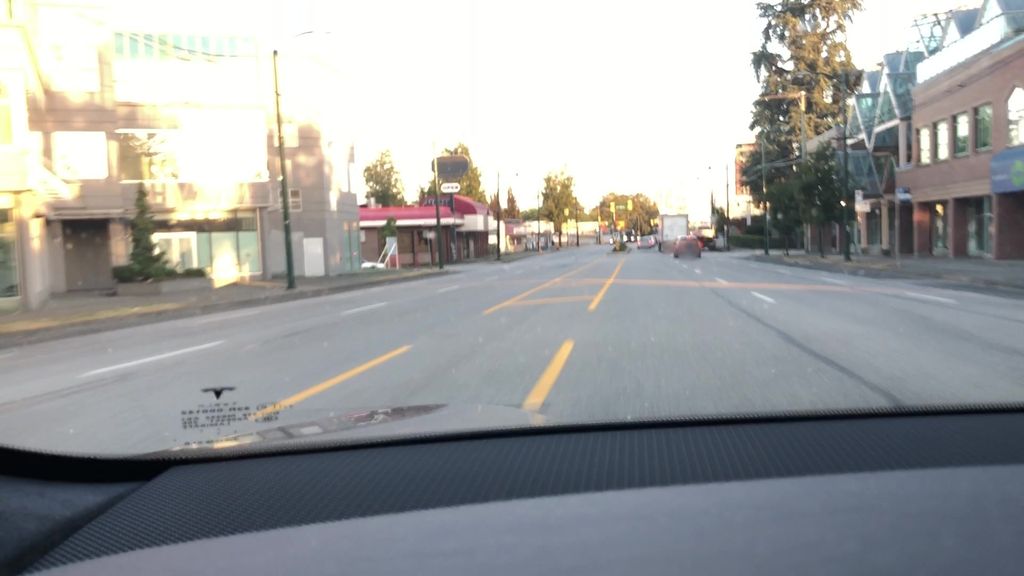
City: vancouver